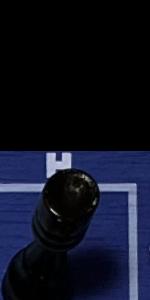
Label: Rook_Black